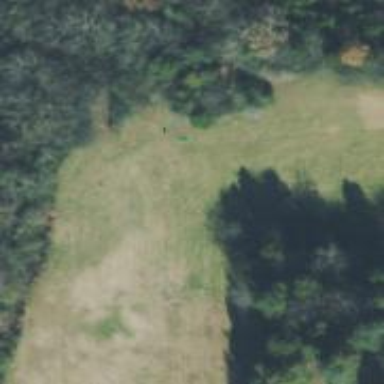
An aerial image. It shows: Disc golf tee area.